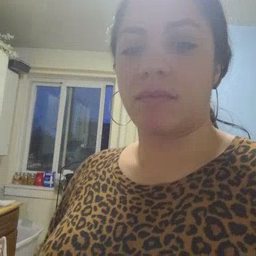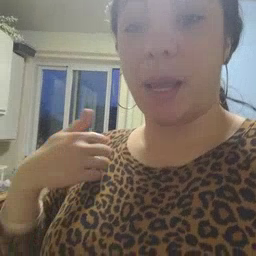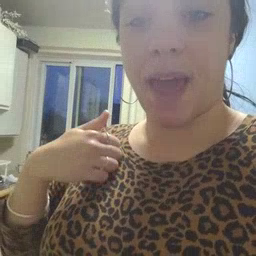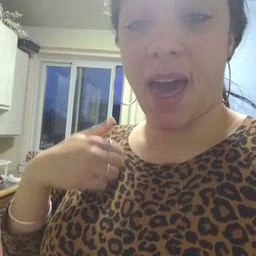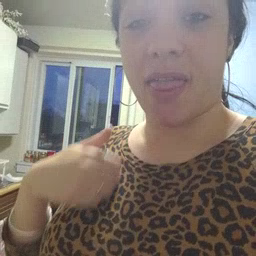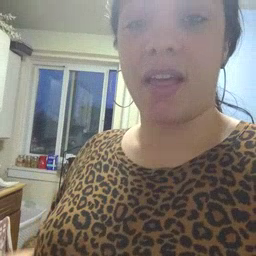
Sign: bath